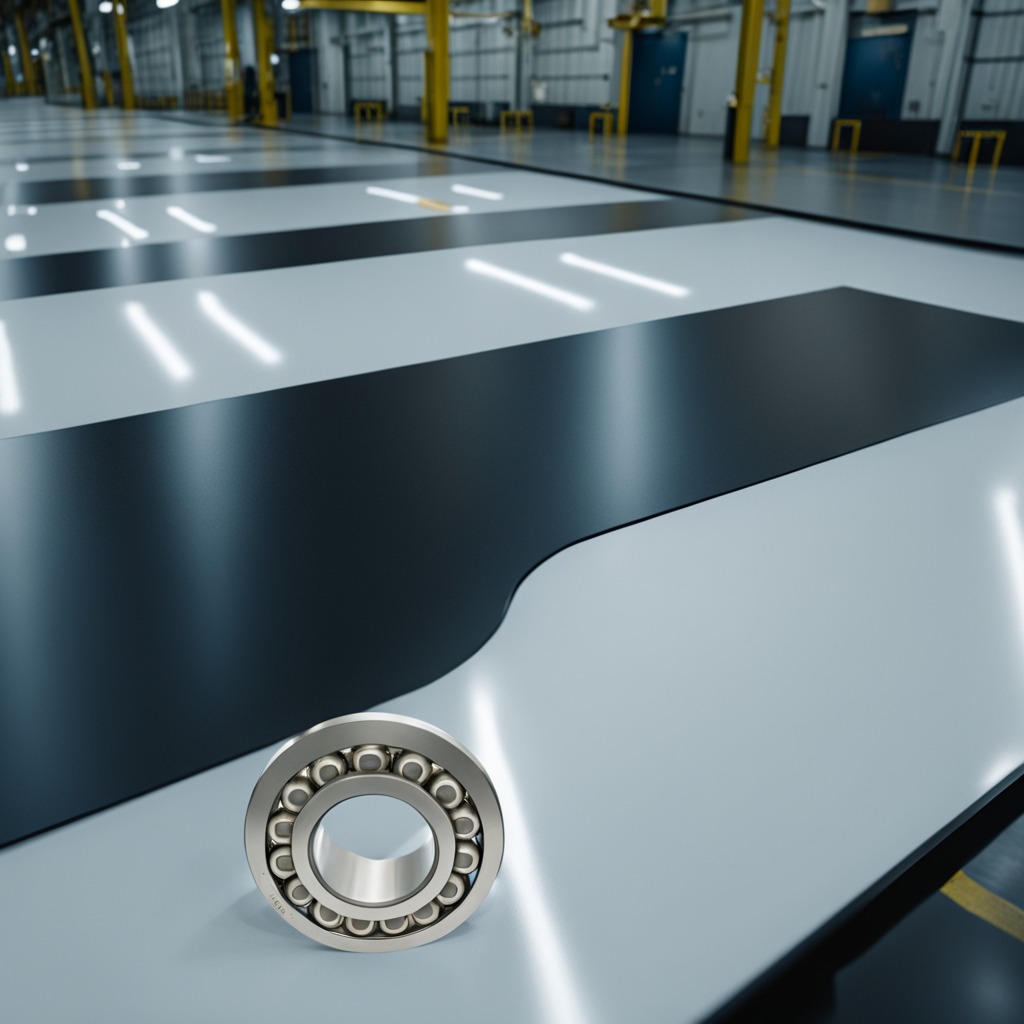
A metal ball bearing is lying on a high-gloss table in a ship maintenance bay industrial lighting.